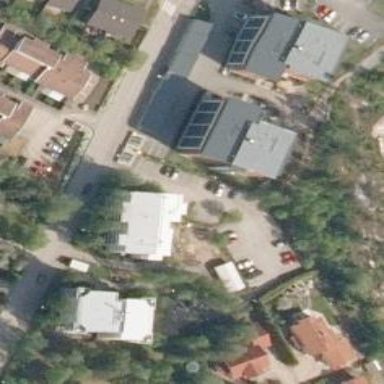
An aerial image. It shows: Parking space.